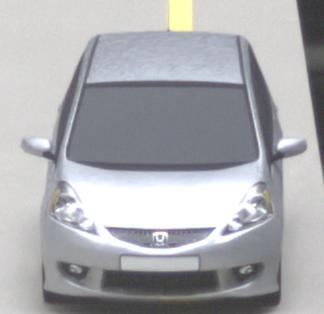
Make: Honda
Model: Jazz 1.2
Detailed model: Jazz (III) (11/08 - 04/11)
Model produced from: 2008/11
Model produced until: 2010/10
Doors: 5
Color: white
Road condition: dry road
Daytime: midday
Contrast: medium contrast